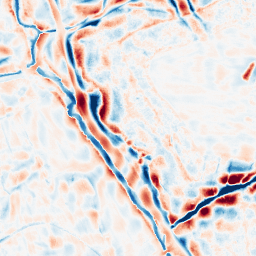
Category: wavelet
Decomposition family: wavelet_biorthogonal
Decomposition parameters: wavelet: bior5.5
level: 4
Upsampling method: lanczos
Upsampling parameters: scale: 2
Upsampling scale: 2